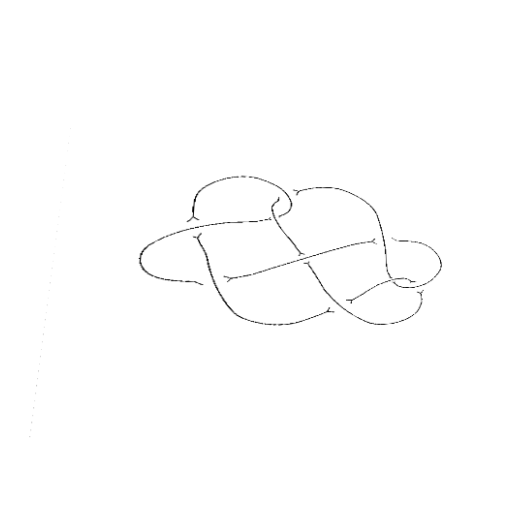
Crossing number: 9